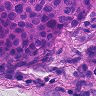
Metastatic tissue present: yes